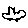
Label: bird